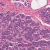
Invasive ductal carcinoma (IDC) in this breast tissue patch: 0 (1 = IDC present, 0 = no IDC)